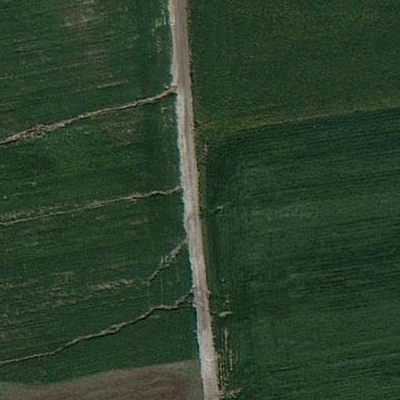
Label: Field